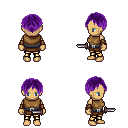
a pixel art fantasy rpg character, female body template, human, tanned skin, leather chest armor, gold greaves, purple parted hairstyle, leather bracers, dagger, four views (front, back, left, right), 2x2 character sprite sheet, small pixel art, hard edges, no anti-aliasing